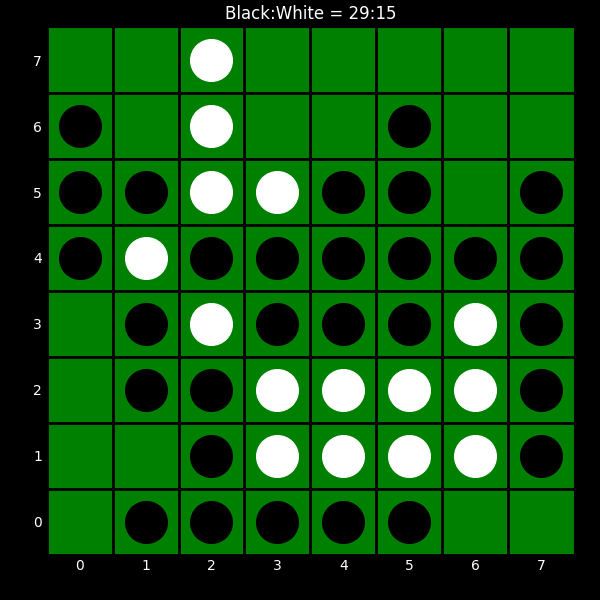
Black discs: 29
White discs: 15